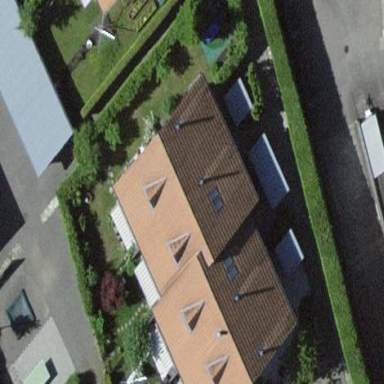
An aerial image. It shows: Residential building with gabled roof oriented across.